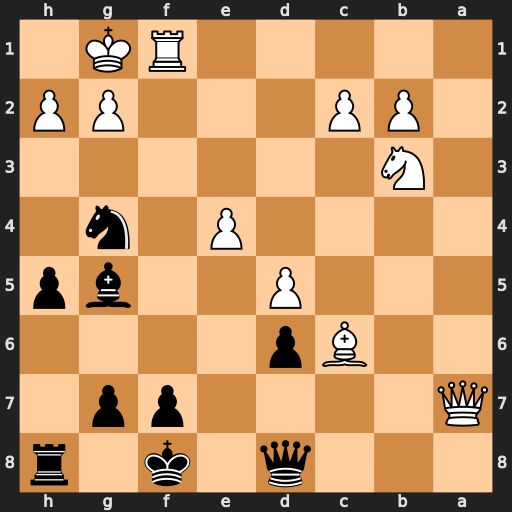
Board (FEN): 3q1k1r/Q4pp1/2Bp4/3P2bp/4P1n1/1N6/1PP3PP/5RK1
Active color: b
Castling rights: -
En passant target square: -
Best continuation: Be3+ Qxe3 Nxe3